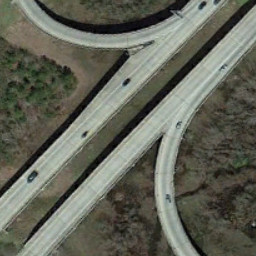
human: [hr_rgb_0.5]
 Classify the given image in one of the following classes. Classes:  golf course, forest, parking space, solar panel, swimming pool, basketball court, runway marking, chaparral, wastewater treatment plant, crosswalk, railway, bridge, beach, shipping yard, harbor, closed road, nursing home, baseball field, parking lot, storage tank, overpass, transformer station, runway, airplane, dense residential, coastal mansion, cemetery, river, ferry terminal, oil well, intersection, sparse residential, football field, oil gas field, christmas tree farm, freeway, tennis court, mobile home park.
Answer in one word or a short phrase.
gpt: overpass